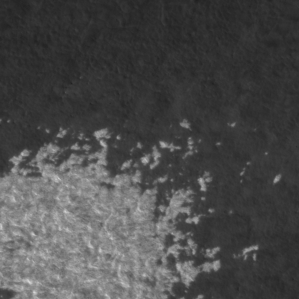
Label: non_frost